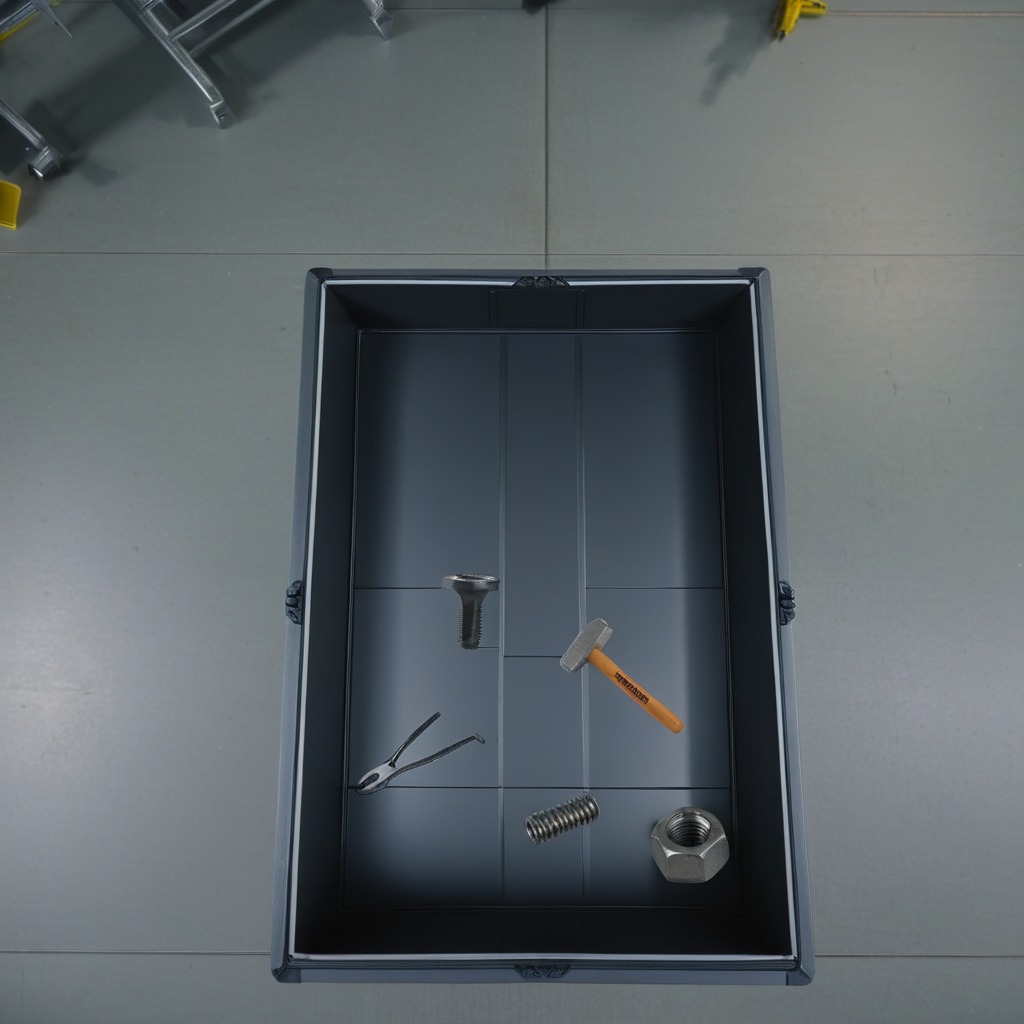
A hammer, a metal machine screw, a pair of pliers, a coiled metal spring, and a metal nut are lying on the toolbox surface.